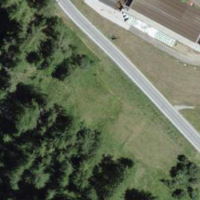
EUNIS habitat code: 26
Species observed at this site:
Plantago lanceolata
Convolvulus arvensis
Carex davalliana
Melilotus officinalis
Lathyrus heterophyllus
Bromus erectus